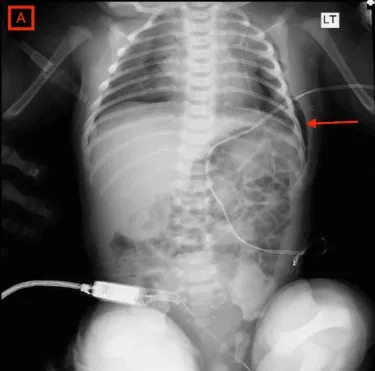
A. Chest X-ray on the first day of life showing initial left-sided subcutaneous emphysema (red arrow).
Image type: radiology (x_ray)